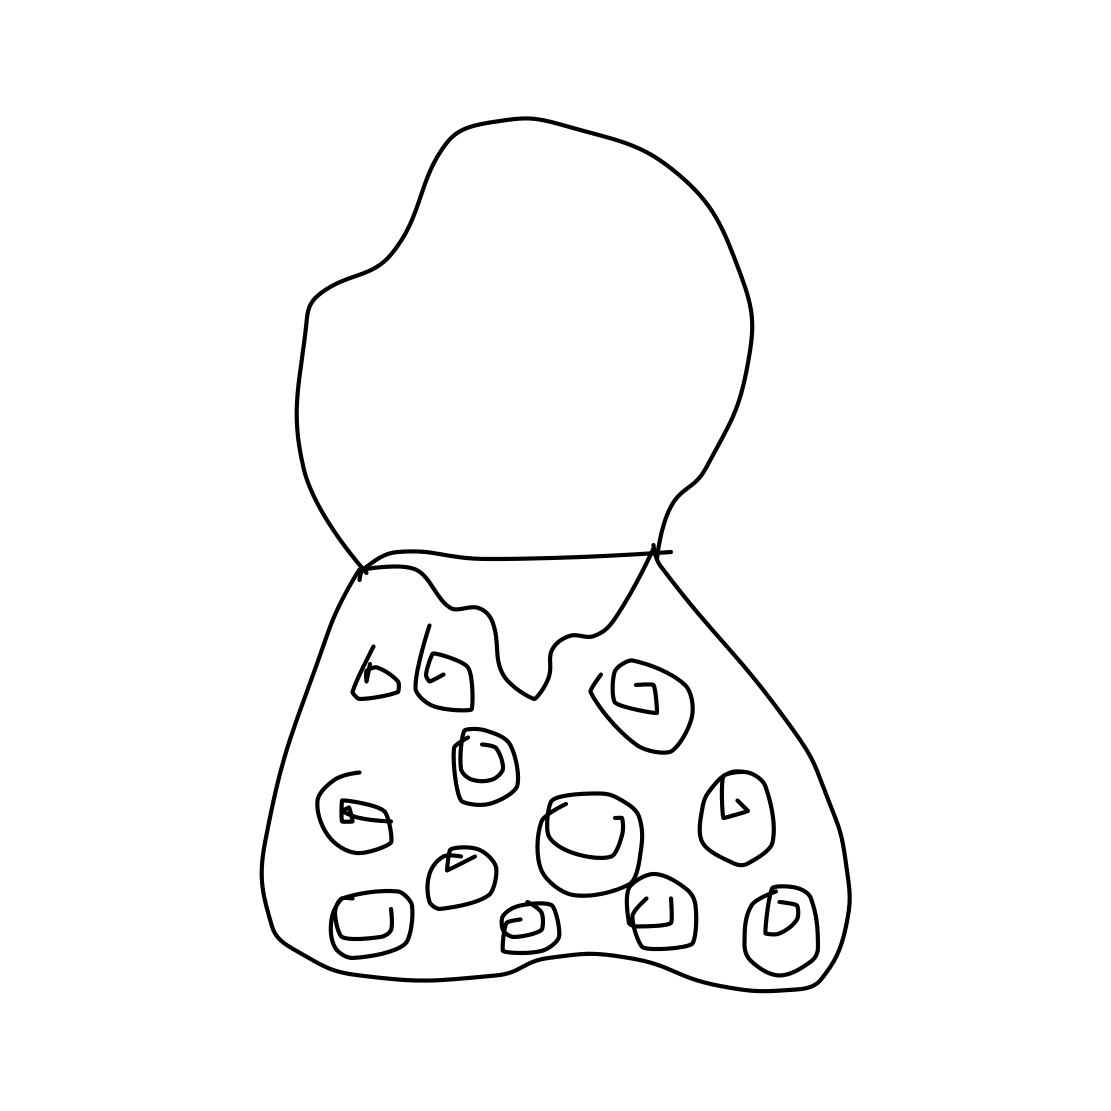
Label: purse